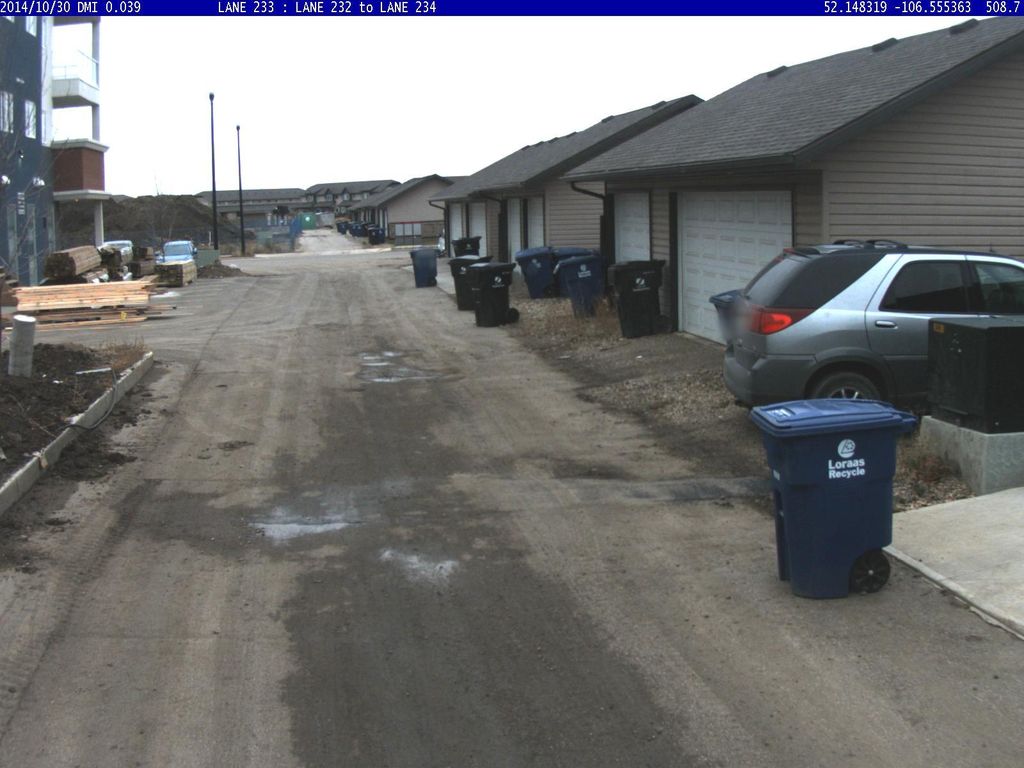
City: saskatoon